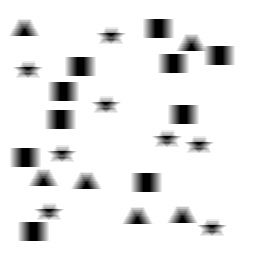
Squares: 10
Triangles: 6
Stars: 8
Total shapes: 24